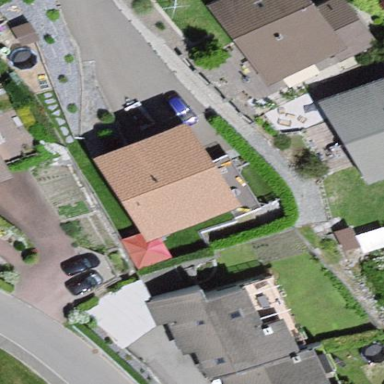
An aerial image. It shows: Simple and straightforward house.